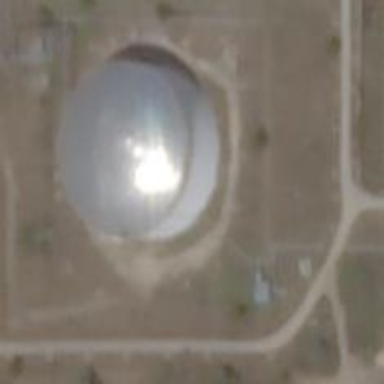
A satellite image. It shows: Storage tank building.